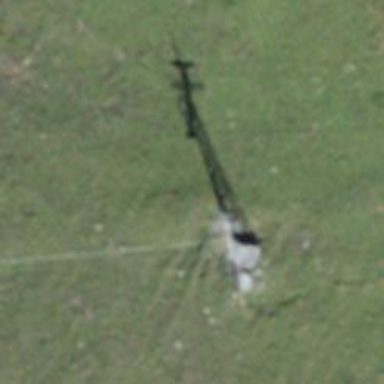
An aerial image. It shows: Pylon for aerialway.